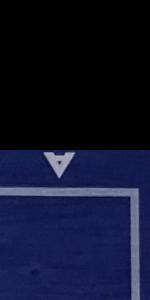
Label: Empty